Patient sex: M
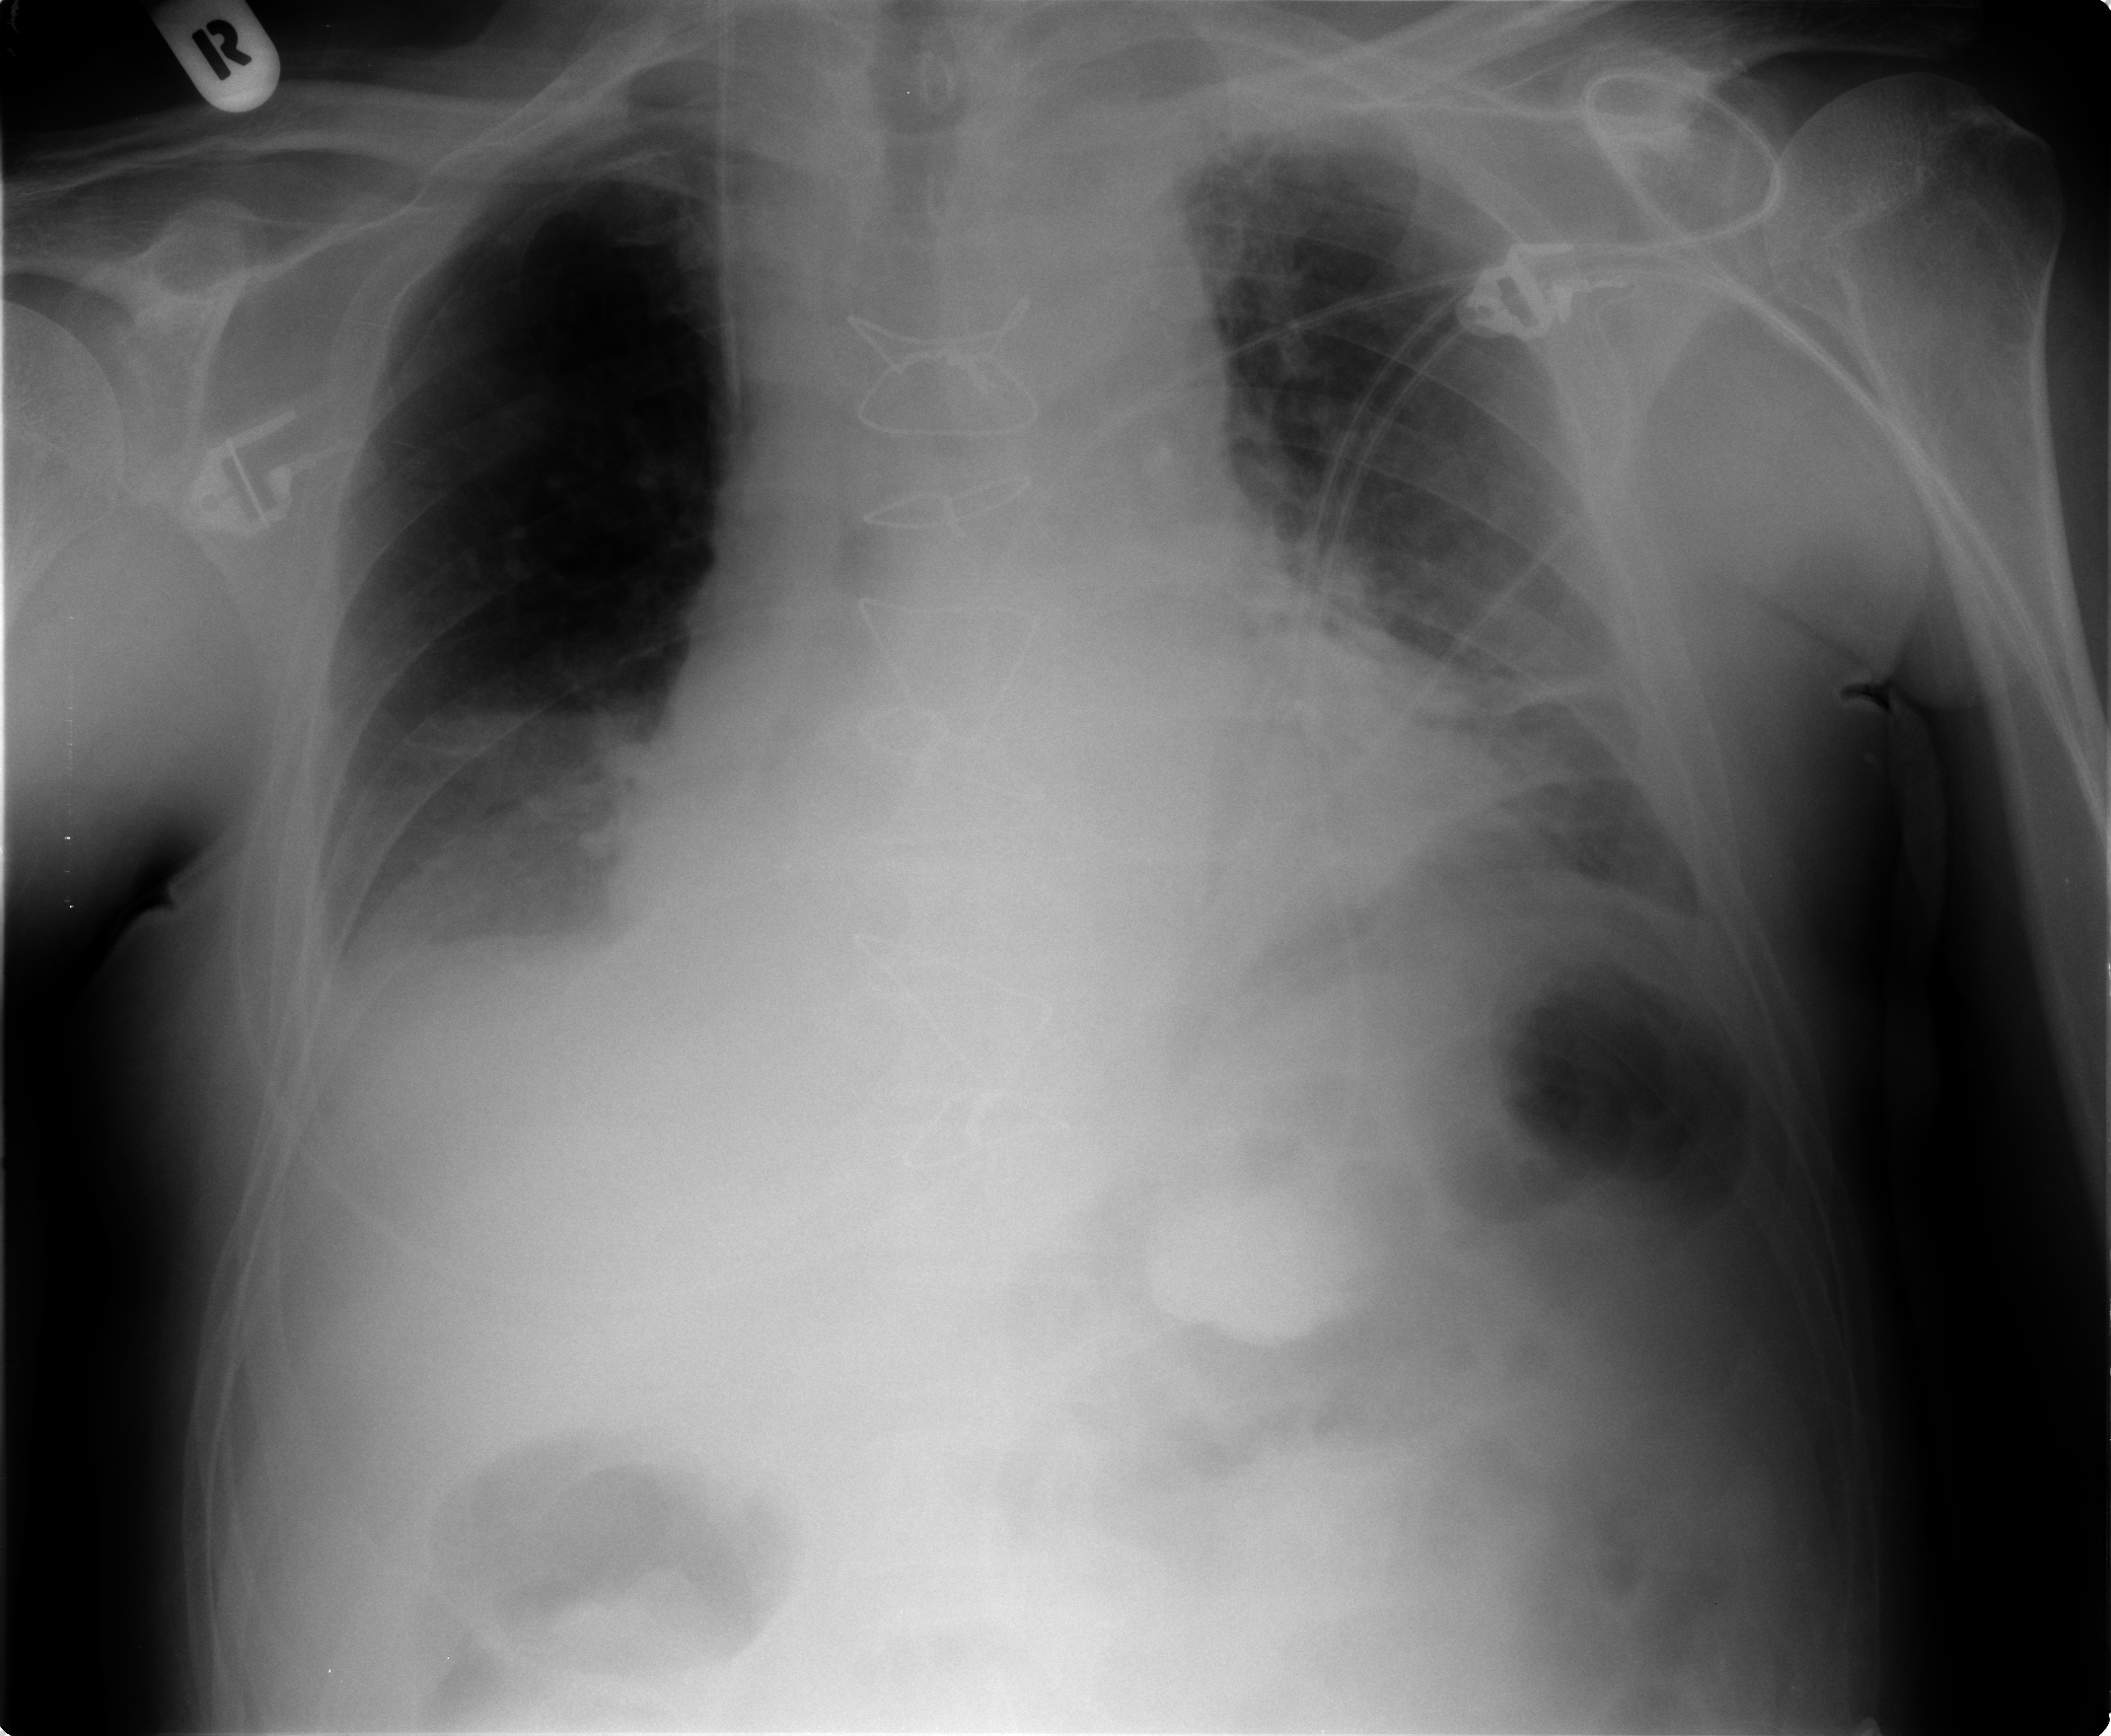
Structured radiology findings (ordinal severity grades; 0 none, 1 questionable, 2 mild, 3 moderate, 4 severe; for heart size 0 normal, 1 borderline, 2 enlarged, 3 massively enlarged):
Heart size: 2
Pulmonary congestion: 2
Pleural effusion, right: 1
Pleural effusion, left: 1
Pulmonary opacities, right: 0
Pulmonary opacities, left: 0
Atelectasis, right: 3
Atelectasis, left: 3